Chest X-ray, PA view. Patient: 22 years old, sex F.
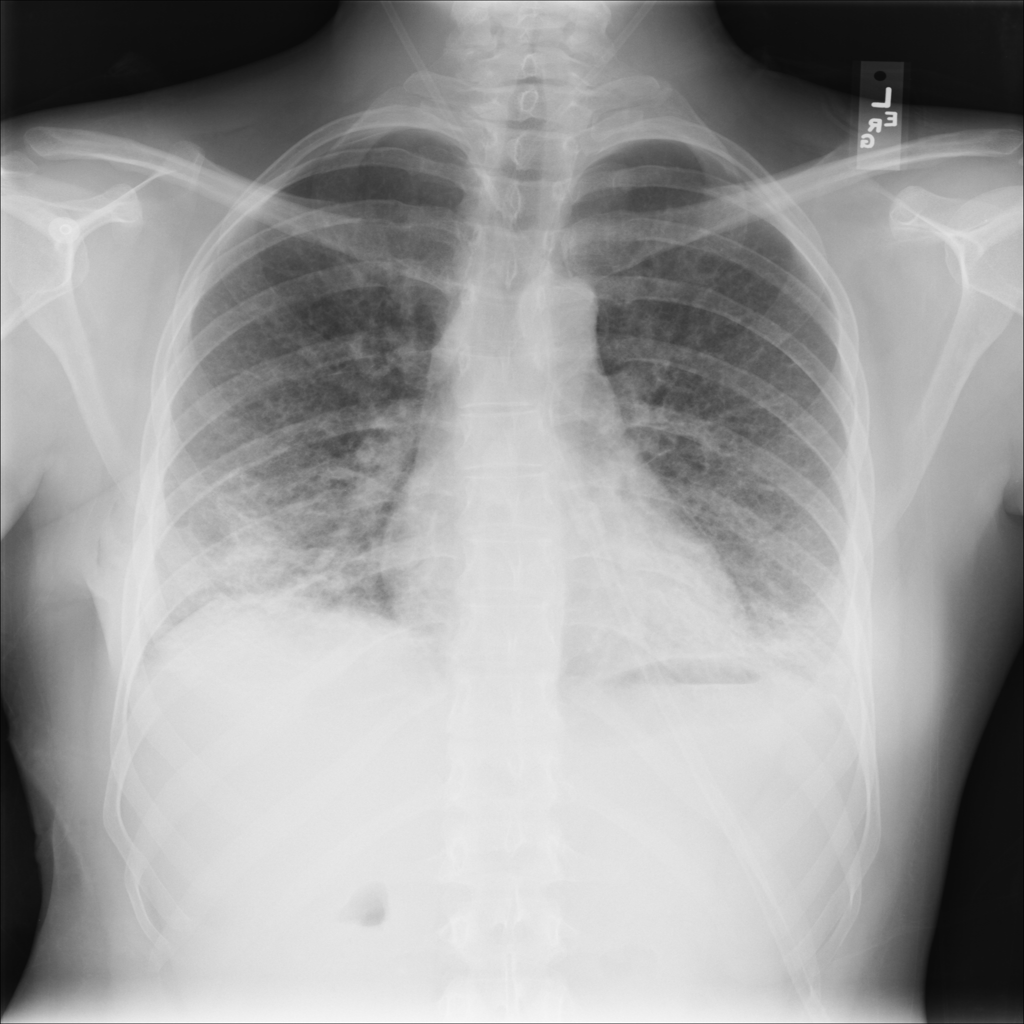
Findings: Atelectasis, Pneumothorax